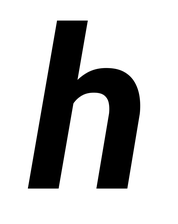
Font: Roboto-Italic_Bold_Italic